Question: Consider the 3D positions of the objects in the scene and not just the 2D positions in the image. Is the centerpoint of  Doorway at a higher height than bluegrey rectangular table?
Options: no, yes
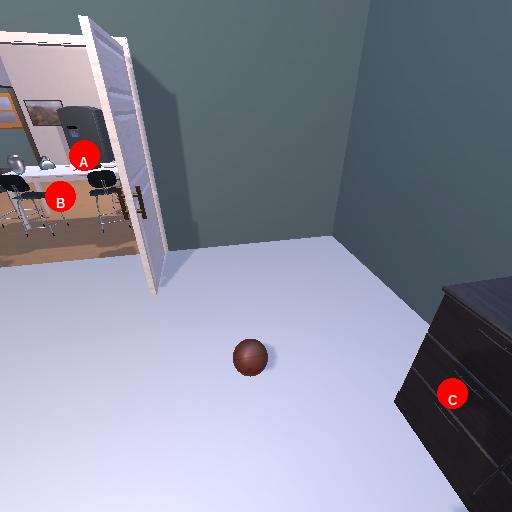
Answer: no